Question: The question title is kind of vague, but I really don't know what the thing is called.

I am trying to create one of those yellow informational popup things. Anyone can tell me what they're called and how I can create them?
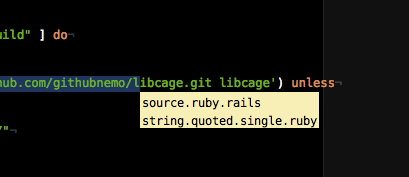
Answer: That's called a tool tip. You can set the tool tip for any 'NSView' using 'setToolTip:'.